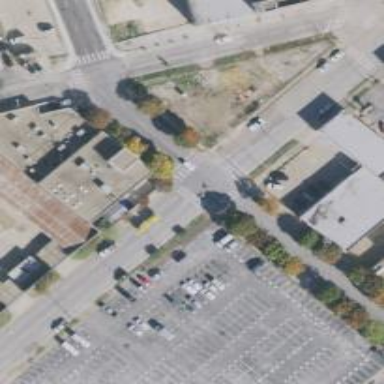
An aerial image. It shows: Secondary road with separate sidewalks.